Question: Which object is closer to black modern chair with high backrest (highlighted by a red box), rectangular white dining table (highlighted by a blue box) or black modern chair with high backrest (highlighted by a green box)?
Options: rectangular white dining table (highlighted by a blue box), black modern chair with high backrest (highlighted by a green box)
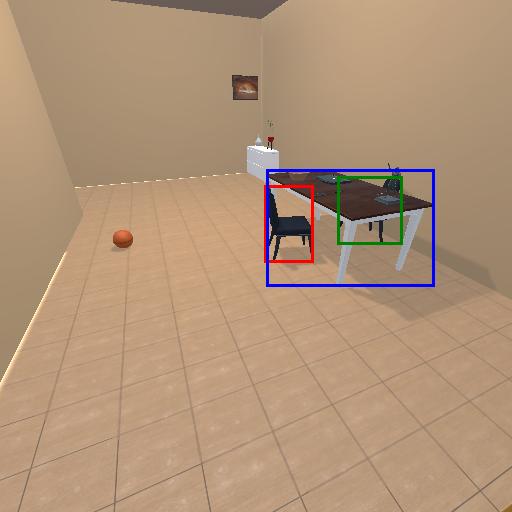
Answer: rectangular white dining table (highlighted by a blue box)